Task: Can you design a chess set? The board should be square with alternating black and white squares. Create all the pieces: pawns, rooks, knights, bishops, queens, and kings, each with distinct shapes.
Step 3838:
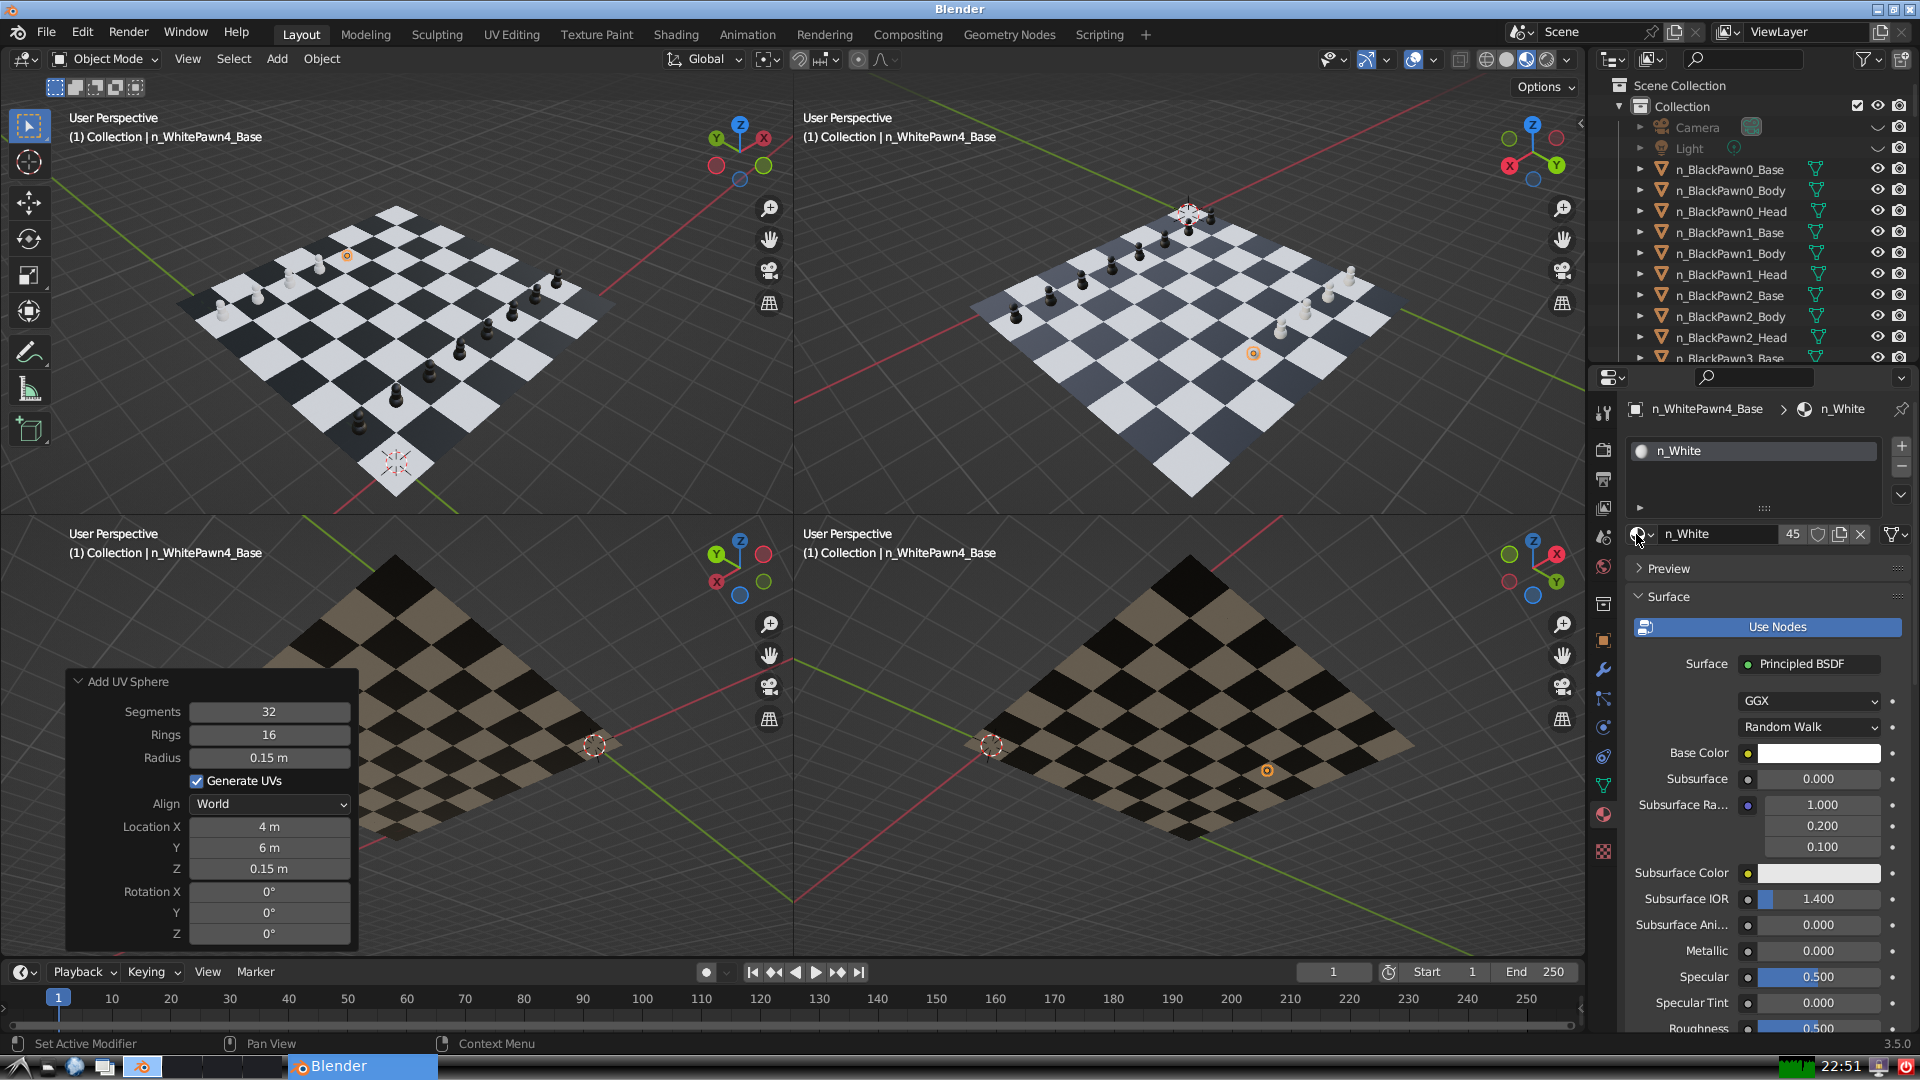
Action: {"mouse_move": [278, 58]}